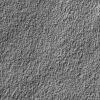
Atmospheric dust classification: not_dusty